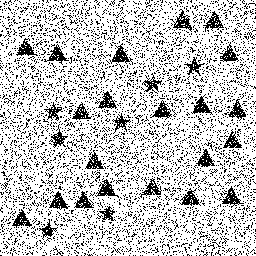
Squares: 0
Triangles: 21
Stars: 7
Total shapes: 28